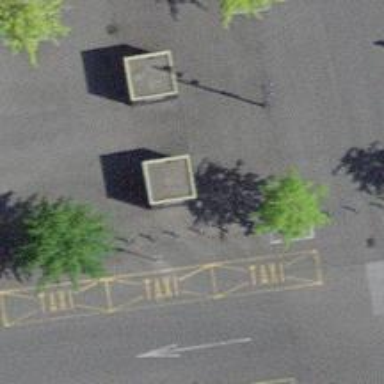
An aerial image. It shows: Bollard barrier.